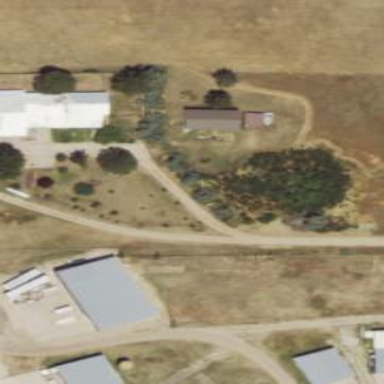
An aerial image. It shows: Driveway leading to service road.